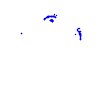
Particle: pion